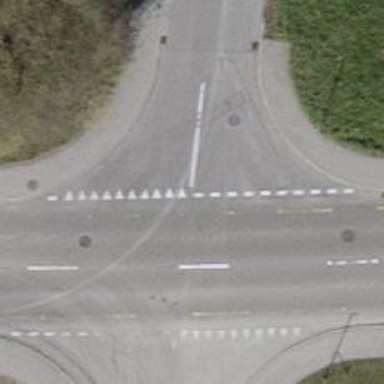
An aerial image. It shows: Road with "give way" sign.